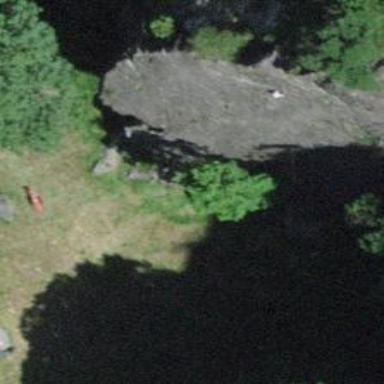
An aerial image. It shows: Natural cliff.